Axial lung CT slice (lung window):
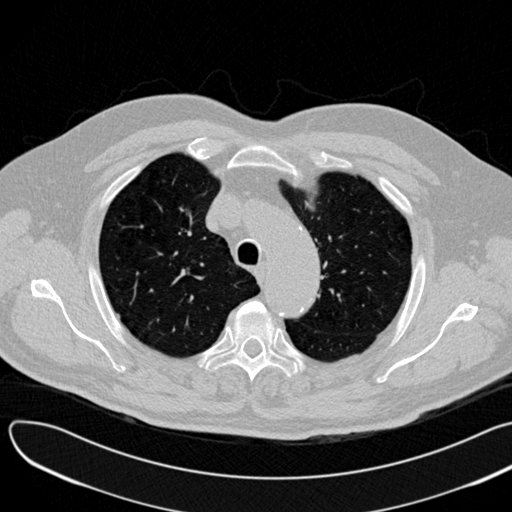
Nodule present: no